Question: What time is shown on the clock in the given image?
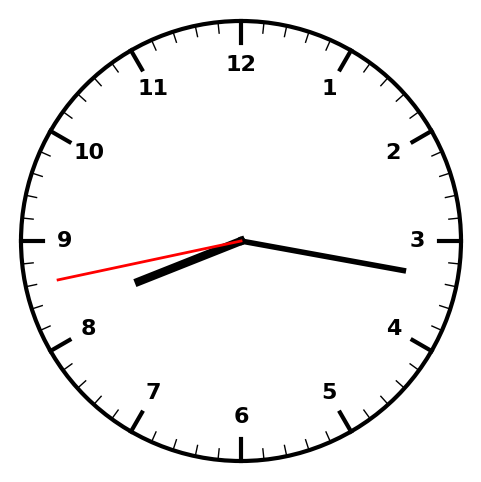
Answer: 08:16:43